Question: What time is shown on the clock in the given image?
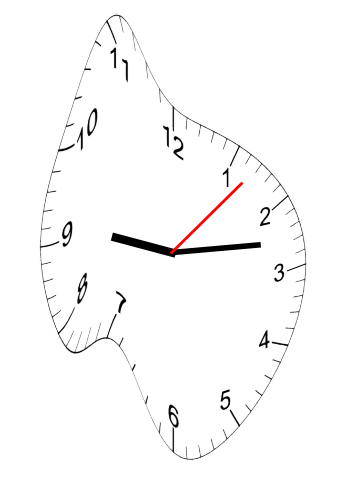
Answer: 09:13:07